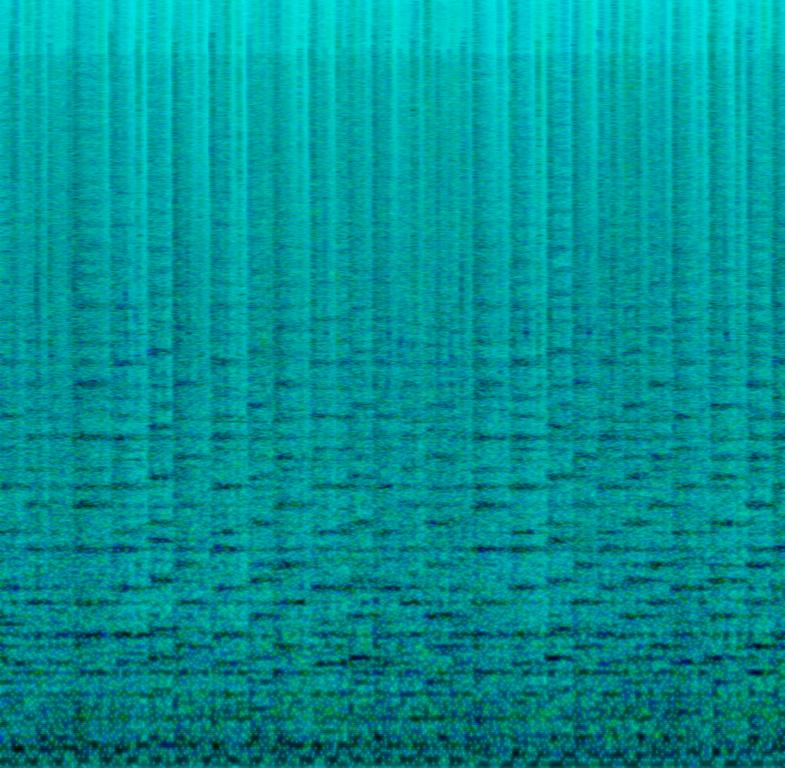
The epic music excerpt starts off full force with an orchestral ensemble playing loud blocks of sound. The taiko drums play with the same rhythm the orchestra does. After a few seconds the volume is dialed down and one can hear a melody being created from electronic sounds and possibly a bass guitar. In the background a metallic percussive instrument is being played with bare hands.